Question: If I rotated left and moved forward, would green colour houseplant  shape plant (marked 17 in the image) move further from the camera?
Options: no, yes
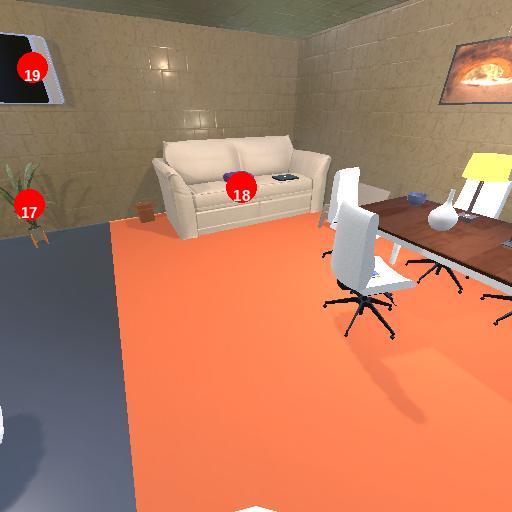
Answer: no